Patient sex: F
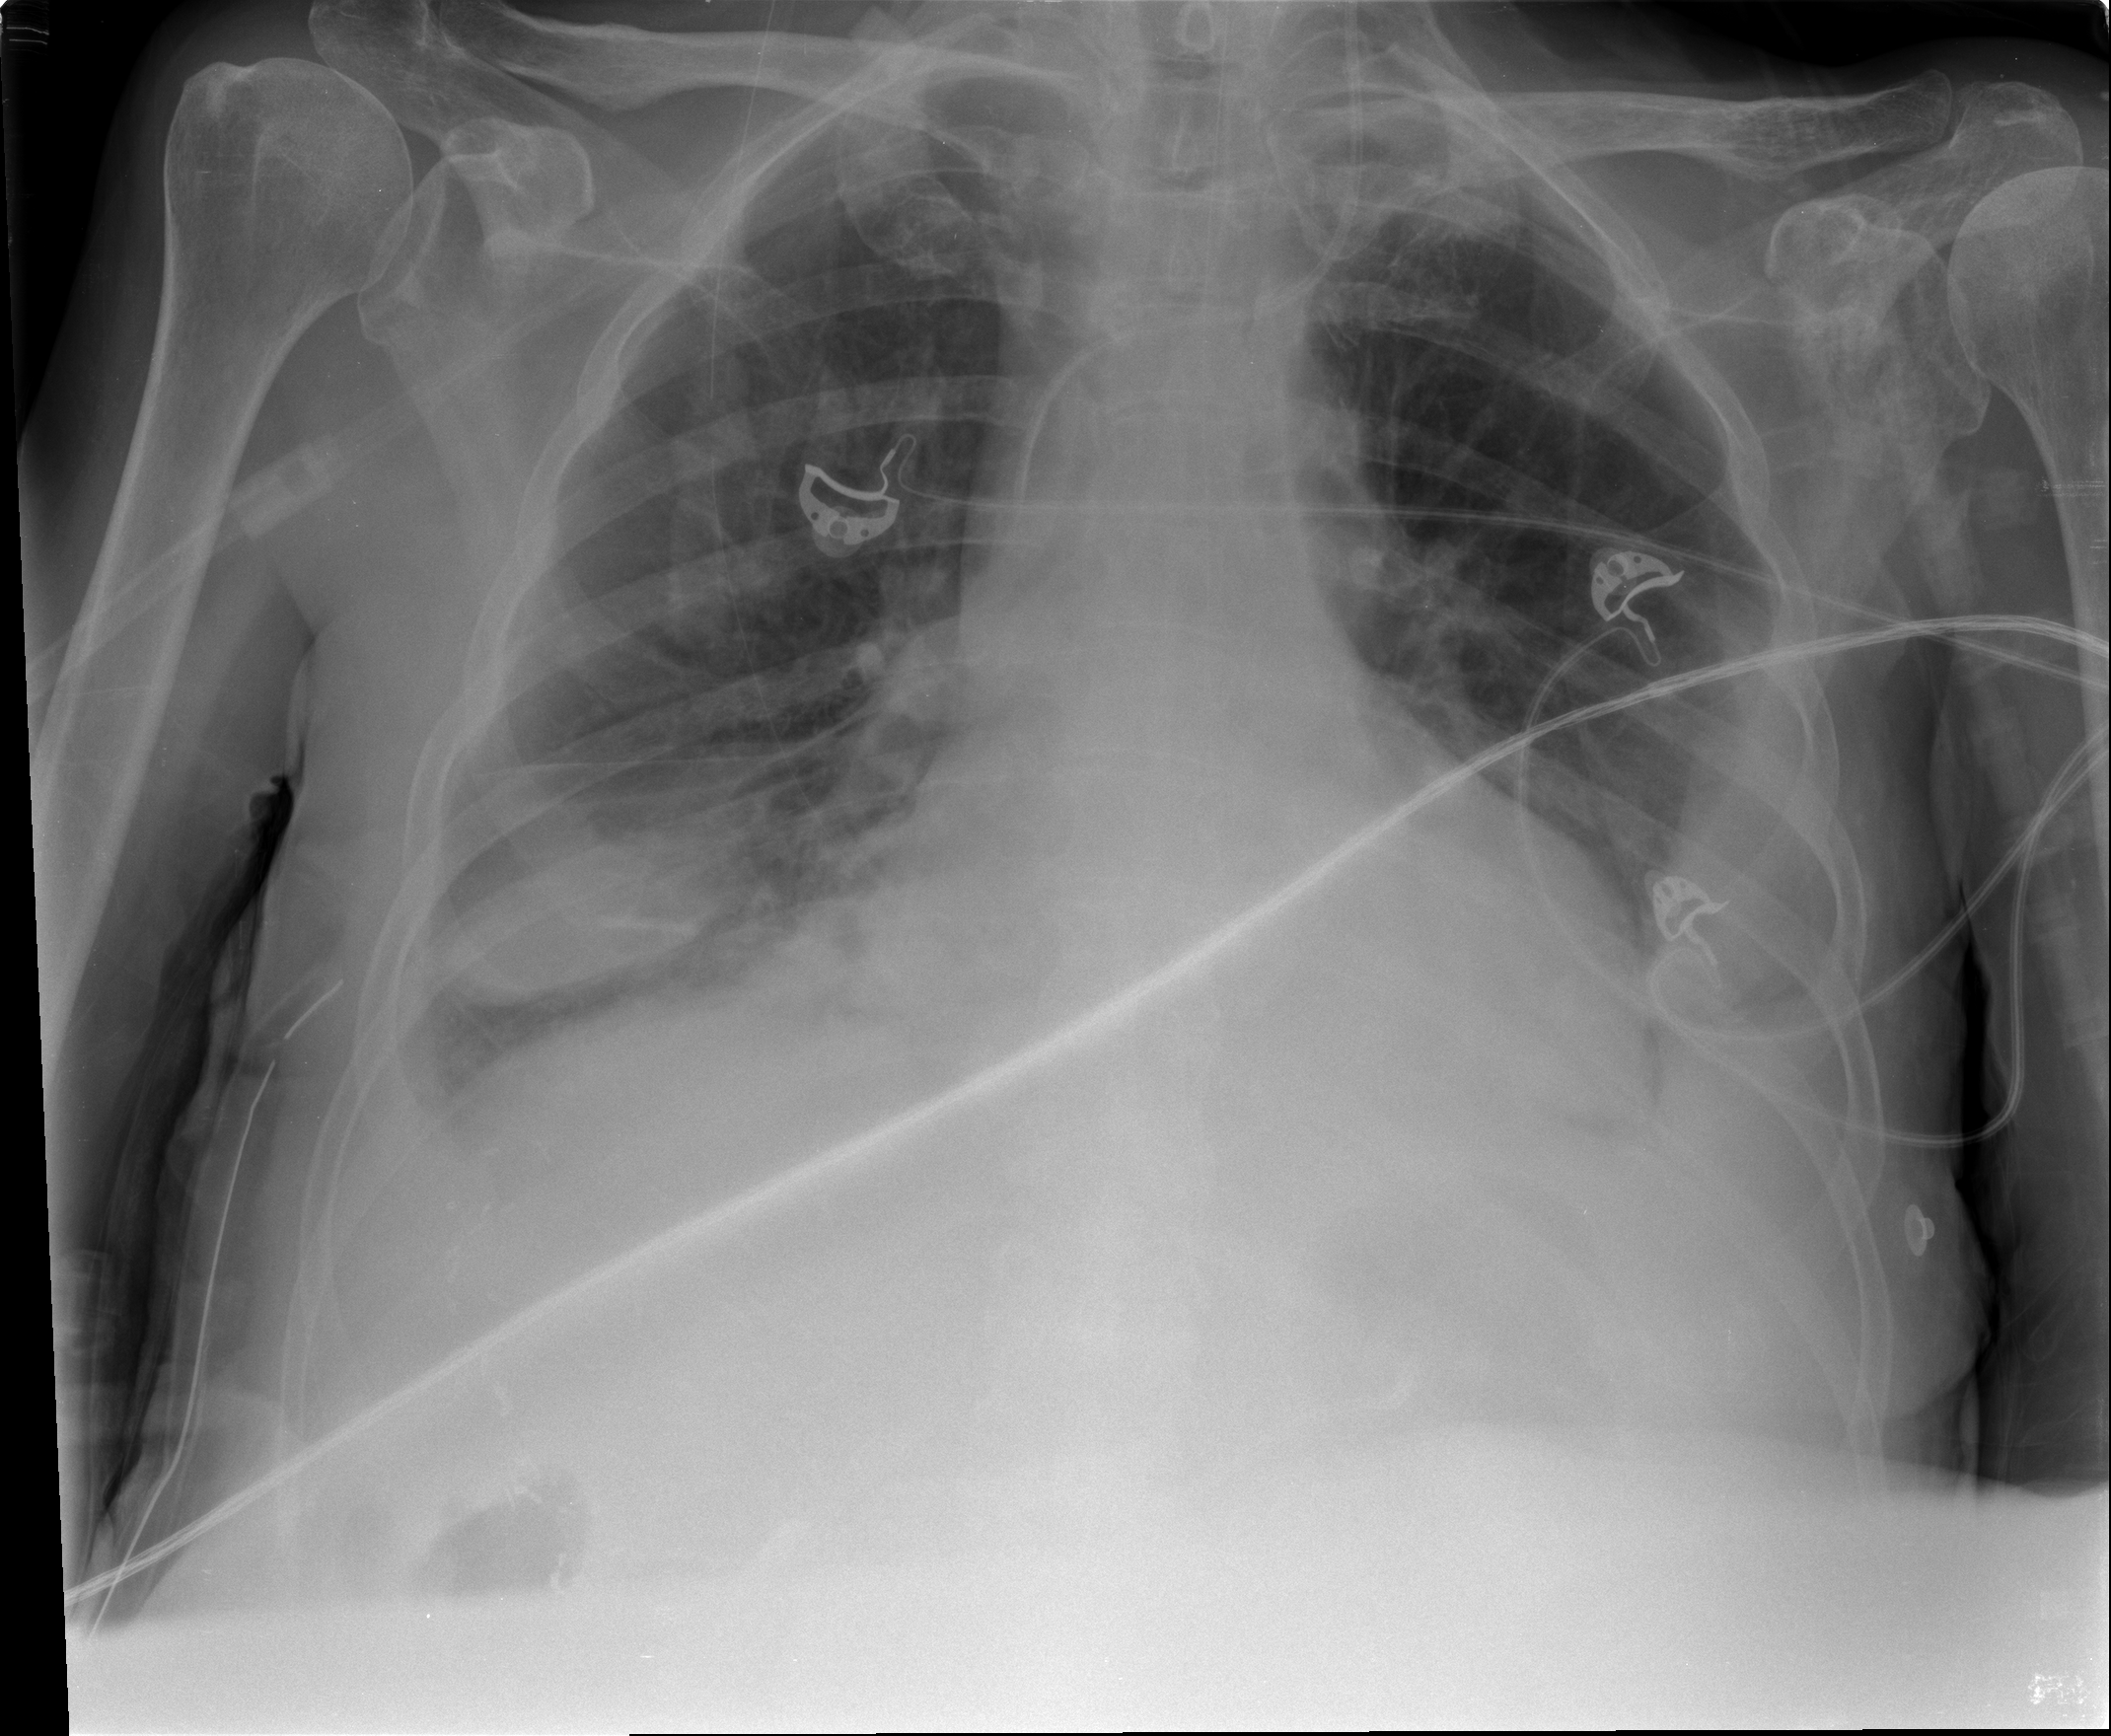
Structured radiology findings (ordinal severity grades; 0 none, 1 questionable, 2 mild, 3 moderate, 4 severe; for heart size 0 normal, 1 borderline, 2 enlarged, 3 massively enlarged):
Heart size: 2
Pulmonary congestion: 0
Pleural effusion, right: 2
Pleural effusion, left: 2
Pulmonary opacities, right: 0
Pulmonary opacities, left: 0
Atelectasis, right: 2
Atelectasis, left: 0